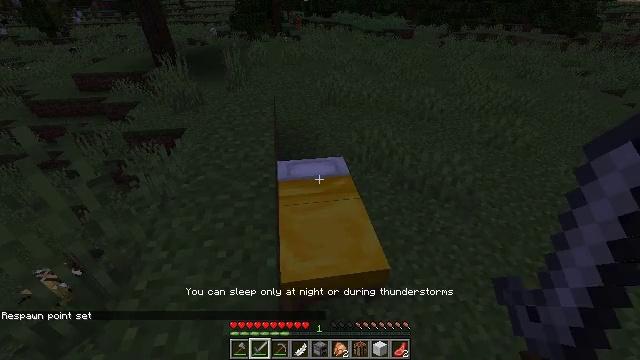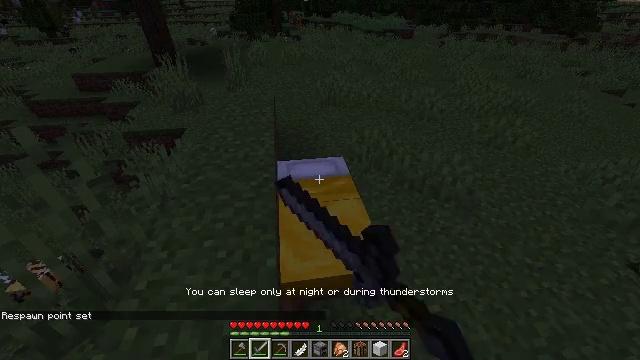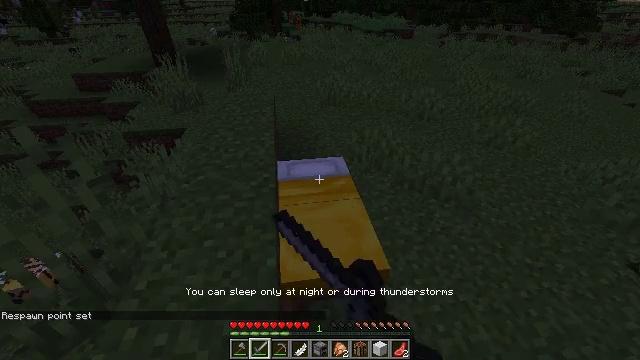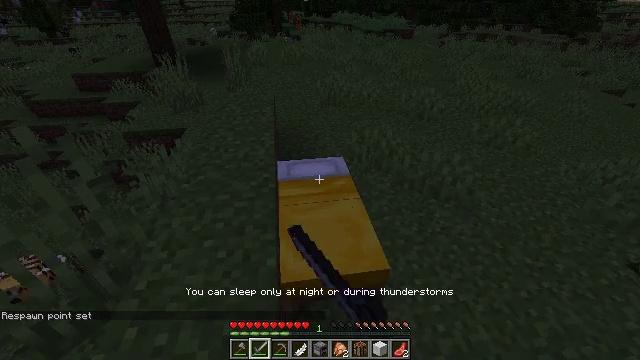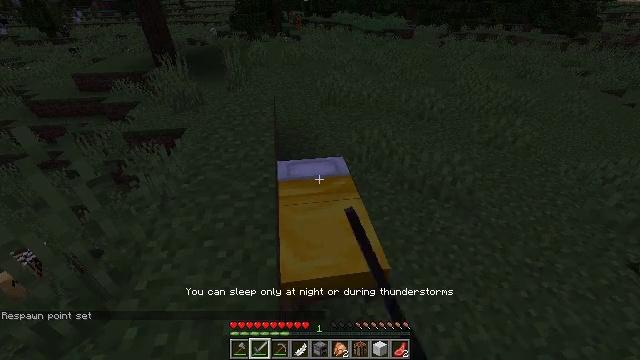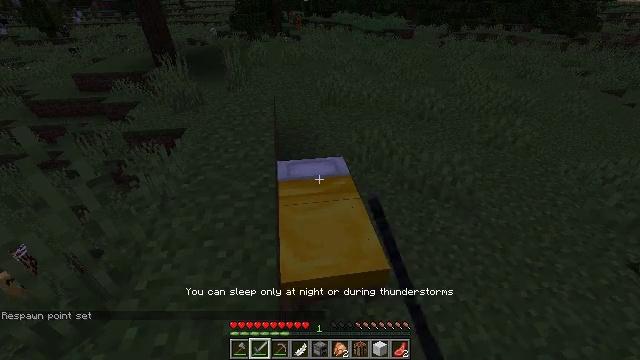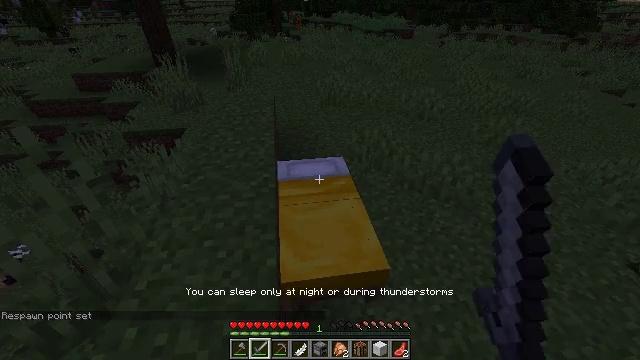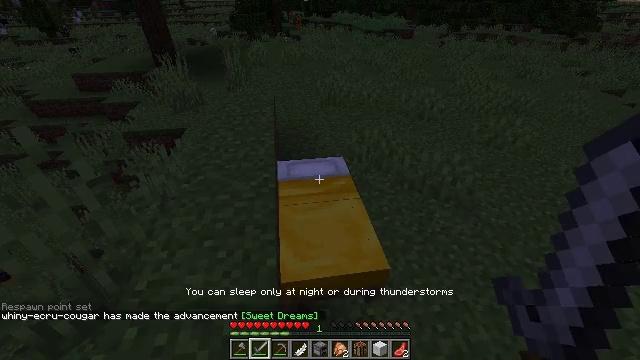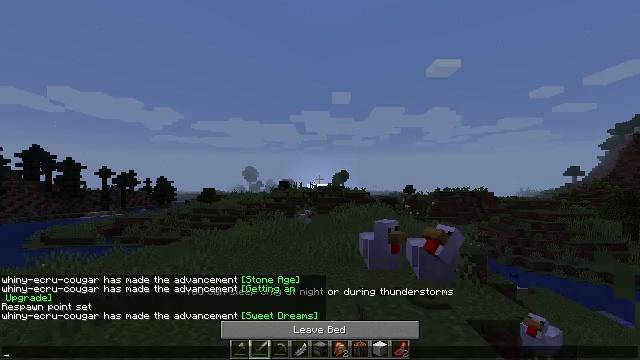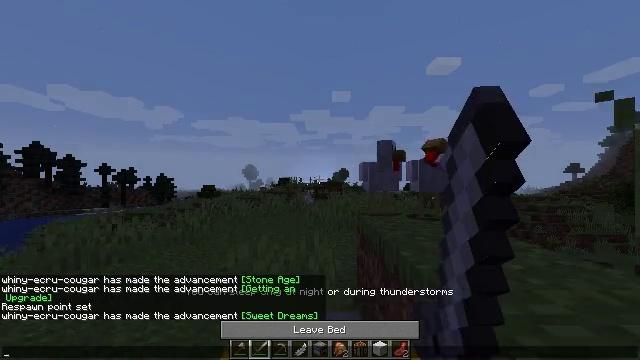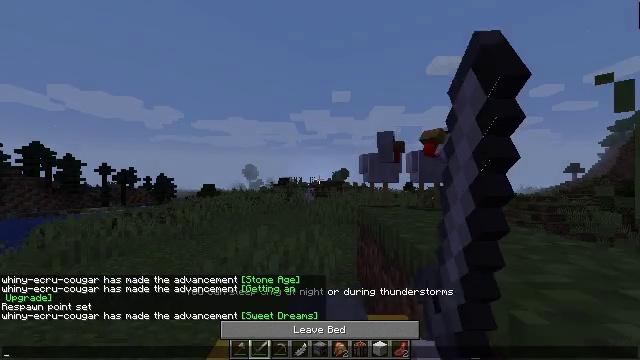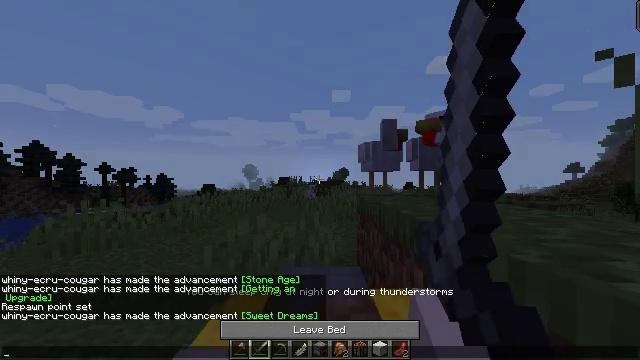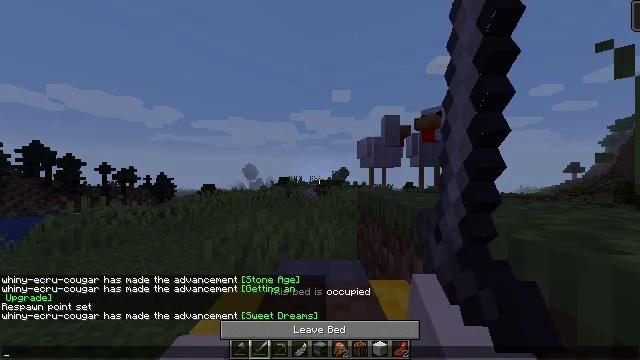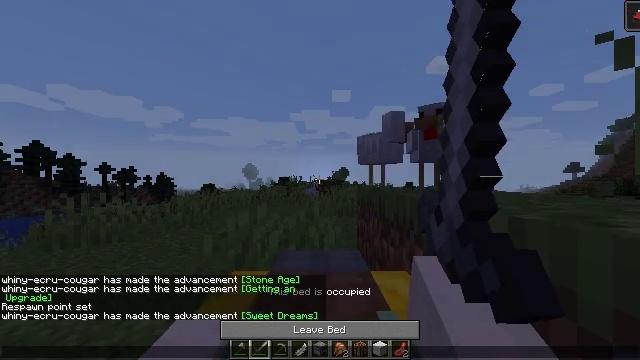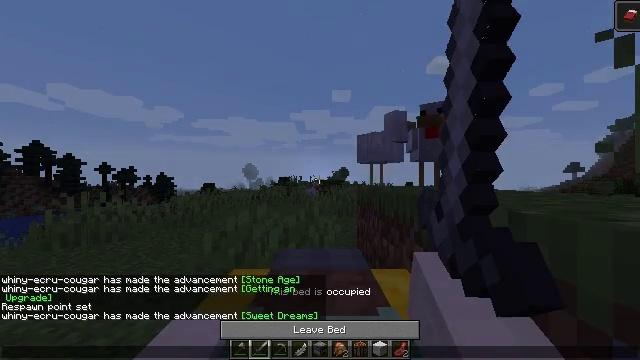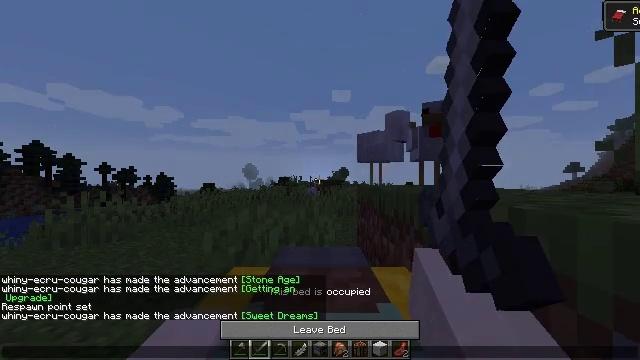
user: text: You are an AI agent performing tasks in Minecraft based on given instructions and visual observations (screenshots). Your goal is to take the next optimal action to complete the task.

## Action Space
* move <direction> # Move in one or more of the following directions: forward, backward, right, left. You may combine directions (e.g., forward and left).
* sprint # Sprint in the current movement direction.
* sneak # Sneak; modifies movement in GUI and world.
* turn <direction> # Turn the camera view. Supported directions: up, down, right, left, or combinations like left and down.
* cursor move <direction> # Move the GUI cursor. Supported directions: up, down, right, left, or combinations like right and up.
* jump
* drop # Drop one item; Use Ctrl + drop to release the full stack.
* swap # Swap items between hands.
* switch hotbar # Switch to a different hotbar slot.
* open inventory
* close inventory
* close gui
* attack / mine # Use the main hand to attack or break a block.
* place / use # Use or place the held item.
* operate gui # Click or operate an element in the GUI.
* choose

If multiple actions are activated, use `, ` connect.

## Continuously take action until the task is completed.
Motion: motion action
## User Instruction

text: Collect the yellow bed from its place.
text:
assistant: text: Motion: no_op
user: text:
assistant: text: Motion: use / place
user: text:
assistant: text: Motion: use / place
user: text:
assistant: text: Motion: use / place
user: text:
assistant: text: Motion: use / place
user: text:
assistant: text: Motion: no_op
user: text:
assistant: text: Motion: use / place
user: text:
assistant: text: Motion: use / place
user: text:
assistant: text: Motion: choose, open gui
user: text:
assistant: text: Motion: choose
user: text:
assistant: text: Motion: choose
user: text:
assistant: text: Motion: choose
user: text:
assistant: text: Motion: choose
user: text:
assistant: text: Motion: choose
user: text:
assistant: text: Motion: no_op
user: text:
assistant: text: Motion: no_op
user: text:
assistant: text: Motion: no_op
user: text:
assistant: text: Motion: no_op
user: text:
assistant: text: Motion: no_op
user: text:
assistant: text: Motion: no_op
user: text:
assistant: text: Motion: no_op
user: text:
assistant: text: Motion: no_op
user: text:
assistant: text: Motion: no_op
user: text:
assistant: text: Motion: no_op
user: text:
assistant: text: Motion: no_op
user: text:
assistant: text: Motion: cursor move right and up
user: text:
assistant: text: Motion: cursor move right and up
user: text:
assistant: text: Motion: no_op
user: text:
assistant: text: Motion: no_op
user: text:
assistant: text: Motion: no_op